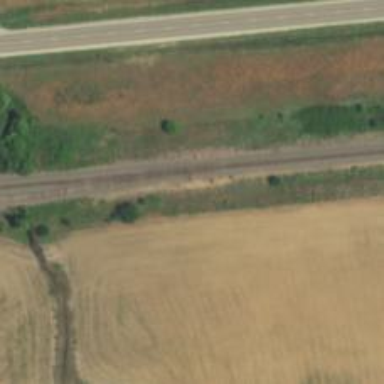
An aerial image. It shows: Railway spur junction.